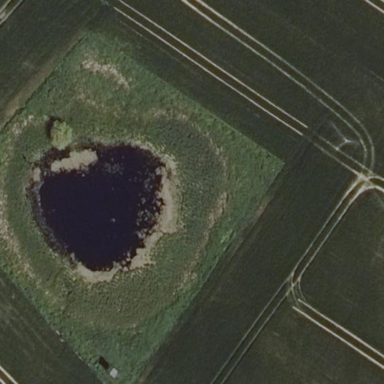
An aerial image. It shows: Peaceful pond surrounded by nature.